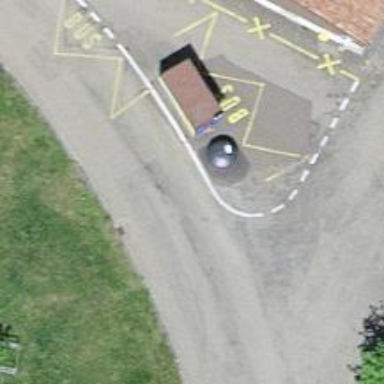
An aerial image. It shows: Recycling container at amenity designated for recycling.